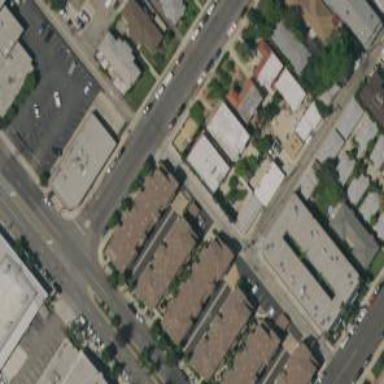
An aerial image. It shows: Alley classified as service road.